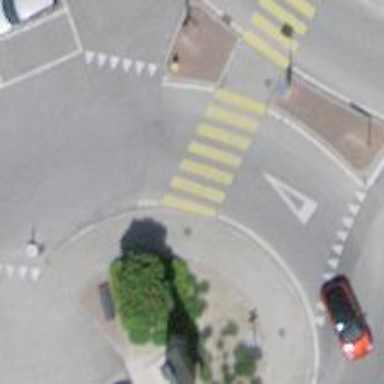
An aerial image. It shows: Zebra crossing on the road.